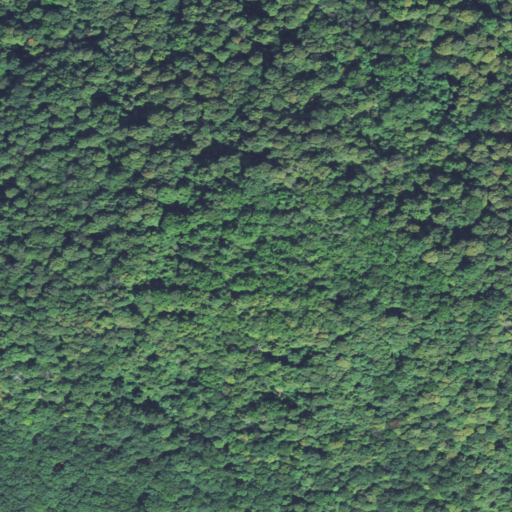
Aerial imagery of mountain in Ohio named Roundtop containing only deciduous forest